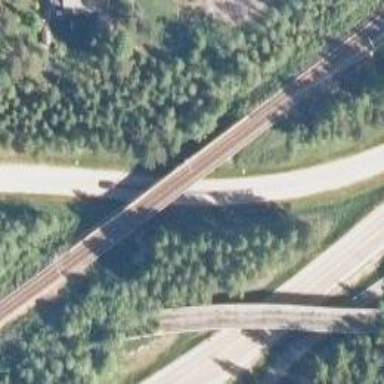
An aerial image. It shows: Bridge over railway with continuous electrified contact line.